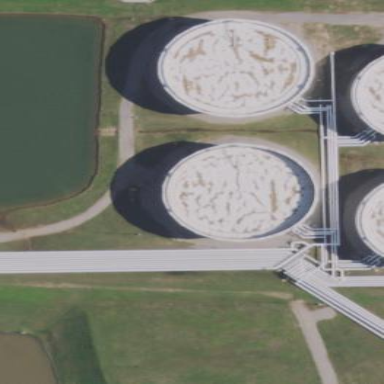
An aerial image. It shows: Storage tank which is man-made and housed in building.